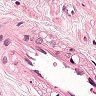
Metastatic tissue present: no